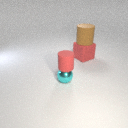
small cyan metal sphere to the left of large red rubber cube